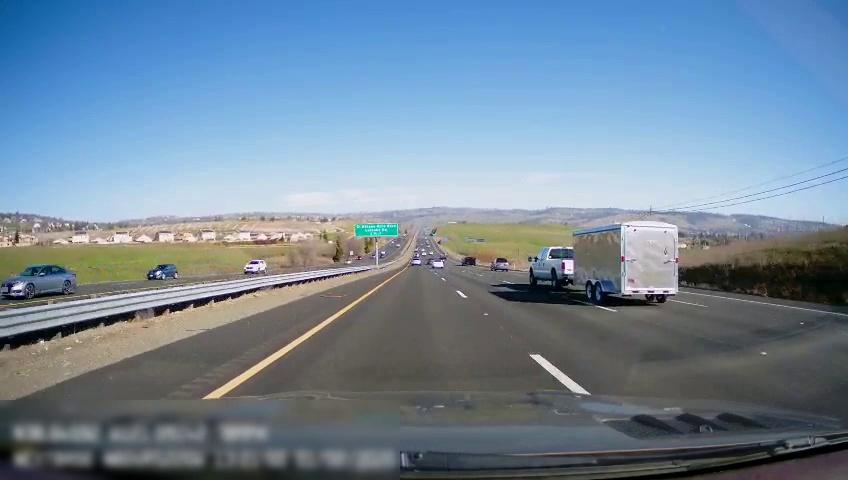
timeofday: Day
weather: Sunny
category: Drivable Space
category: Drivable Space
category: Vehicles | Car
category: Vehicles | Car
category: Vehicles | Car
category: Vehicles | Other LV
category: Vehicles | Car
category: Vehicles | Truck
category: Vehicles | Other LV
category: Vehicles | Car
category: Lanes | Current Lane
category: Lanes | Current Lane
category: Lanes | Alternate Lane
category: Lanes | Alternate Lane
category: Lanes | Alternate Lane
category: Lanes | Opposite Lane
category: Lanes | Opposite Lane
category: Traffic | Signs